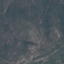
Land use / land cover class: HerbaceousVegetation